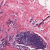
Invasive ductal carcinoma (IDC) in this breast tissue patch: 0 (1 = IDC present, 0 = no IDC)